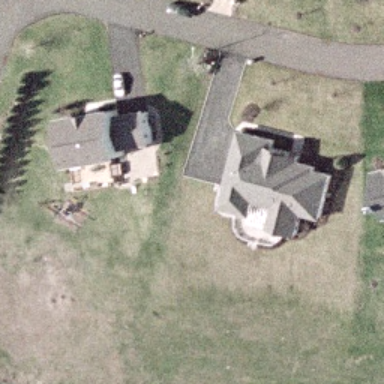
Two houses are surrounded by lawn in the sparse residential area .